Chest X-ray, AP view. Patient: 57 years old, sex F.
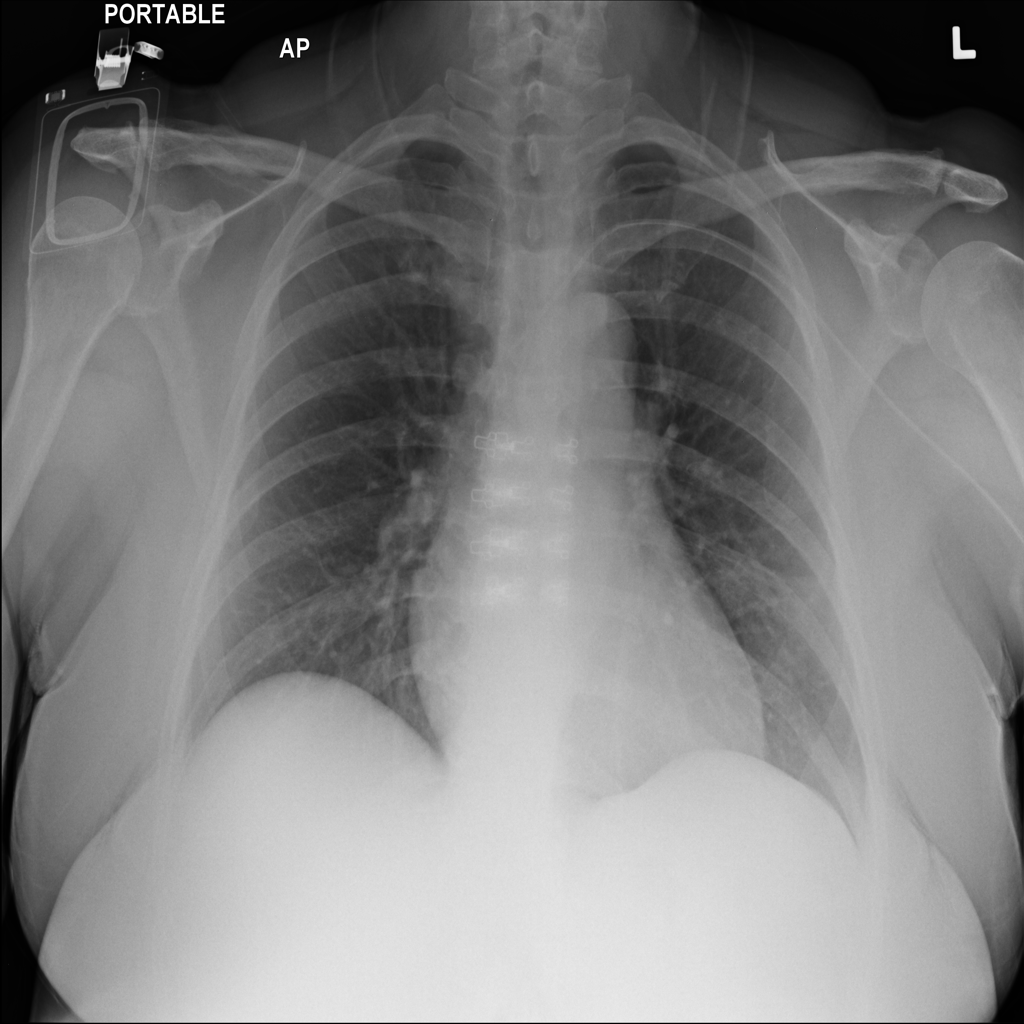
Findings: No Finding